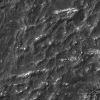
Atmospheric dust classification: not_dusty